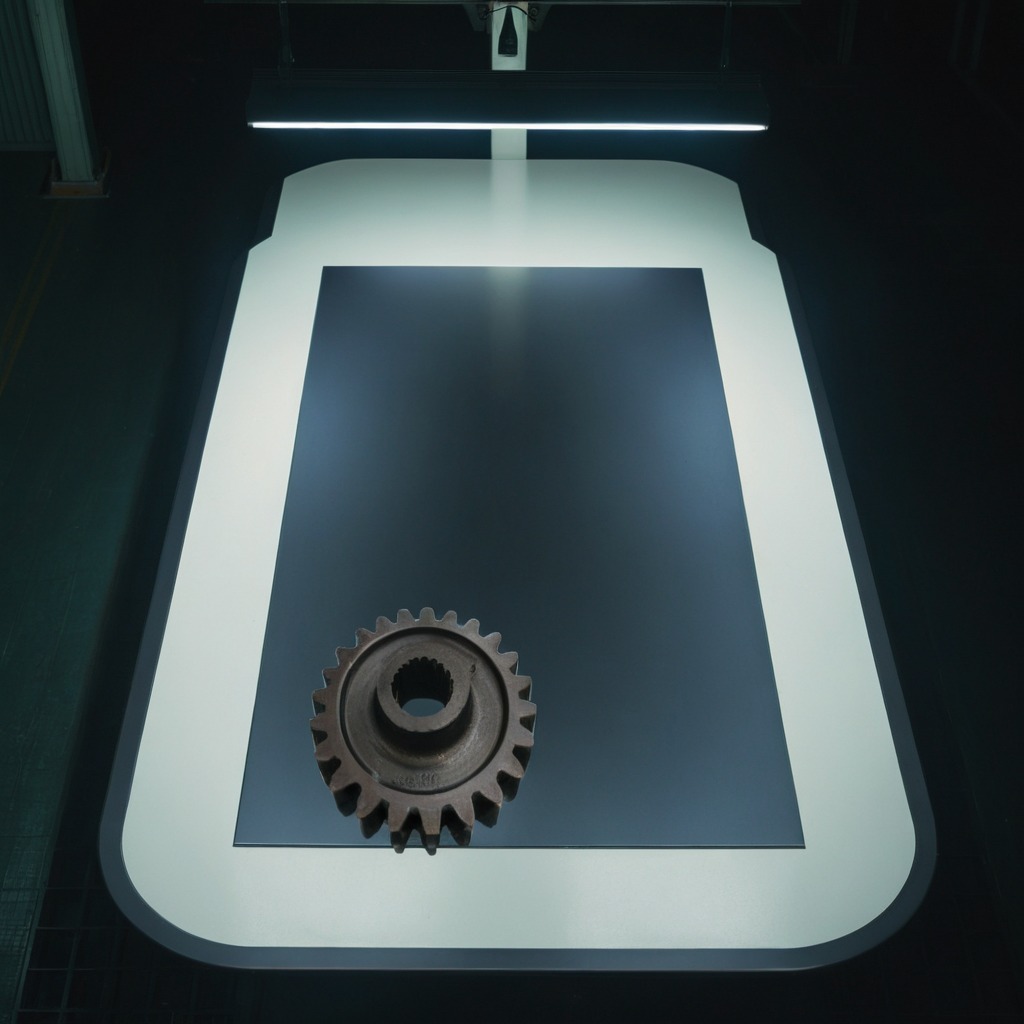
A steel gear with teeth lies on a clean empty table in a railway signal maintenance room lit by harsh overhead fluorescents photorealistic surface textures crisp shadows high dynamic range